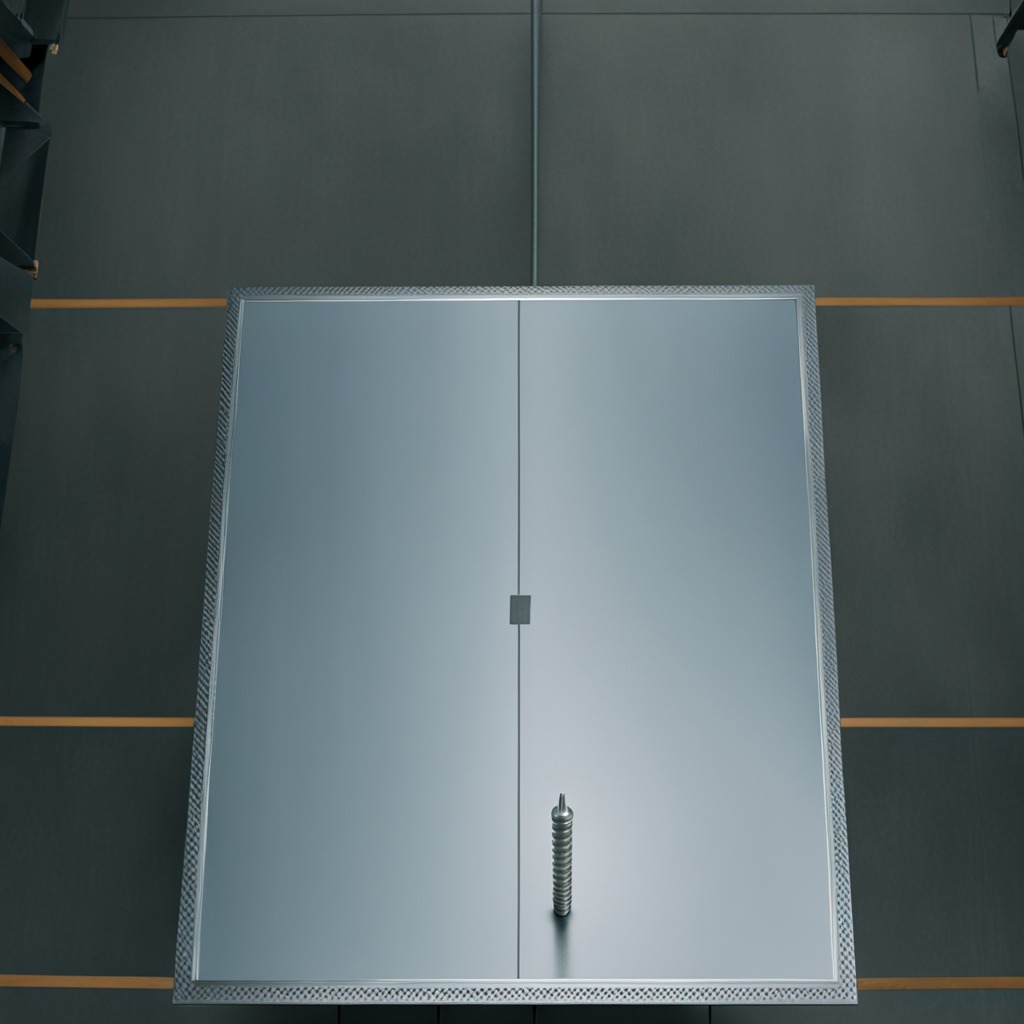
A metal screw lies on a toolbox surface in an airplane hangar workshop.